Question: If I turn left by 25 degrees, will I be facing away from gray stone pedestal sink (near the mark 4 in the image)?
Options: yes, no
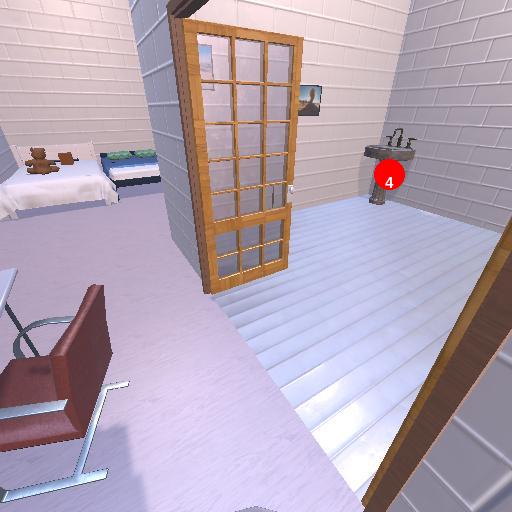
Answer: yes